Field crop: tomato
Growth stage: 2
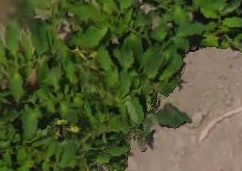
Species: tomato